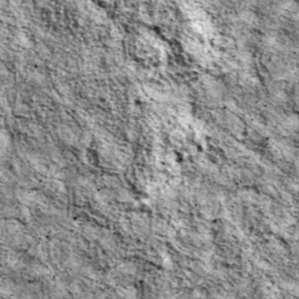
Label: non_frost